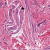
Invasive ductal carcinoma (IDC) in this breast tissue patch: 0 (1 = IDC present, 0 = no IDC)